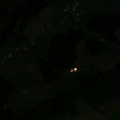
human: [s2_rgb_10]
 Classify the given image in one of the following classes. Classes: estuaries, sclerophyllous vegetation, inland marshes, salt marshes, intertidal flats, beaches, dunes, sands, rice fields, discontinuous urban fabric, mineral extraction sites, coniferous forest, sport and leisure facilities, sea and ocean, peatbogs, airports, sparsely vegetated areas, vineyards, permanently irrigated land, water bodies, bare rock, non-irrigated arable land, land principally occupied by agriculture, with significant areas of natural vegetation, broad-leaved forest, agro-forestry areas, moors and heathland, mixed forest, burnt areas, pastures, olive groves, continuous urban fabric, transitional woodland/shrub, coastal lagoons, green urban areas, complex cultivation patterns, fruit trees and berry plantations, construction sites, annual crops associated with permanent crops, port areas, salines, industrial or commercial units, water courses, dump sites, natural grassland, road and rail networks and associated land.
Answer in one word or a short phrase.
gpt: complex cultivation patterns, coniferous forest, mixed forest